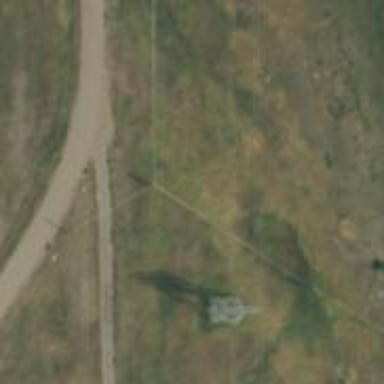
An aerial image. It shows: Power pole.